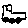
Label: car